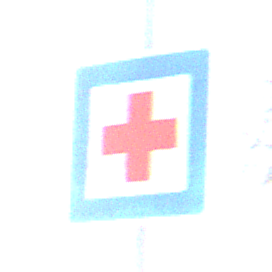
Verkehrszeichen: ErsteHilfe
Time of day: MorningAfternoon
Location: Outdoor (Suburban)
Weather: PartlyCloudy
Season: NotSpecified
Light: Natural